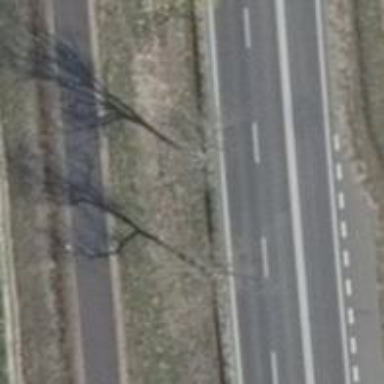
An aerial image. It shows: Beautiful avenue lined with broadleaved trees.